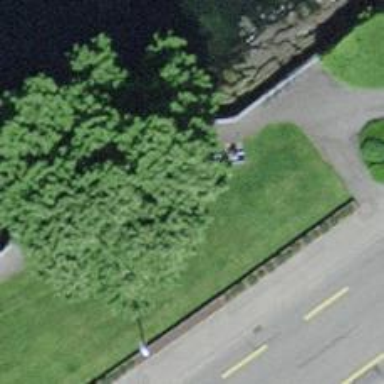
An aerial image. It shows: Blue bench.